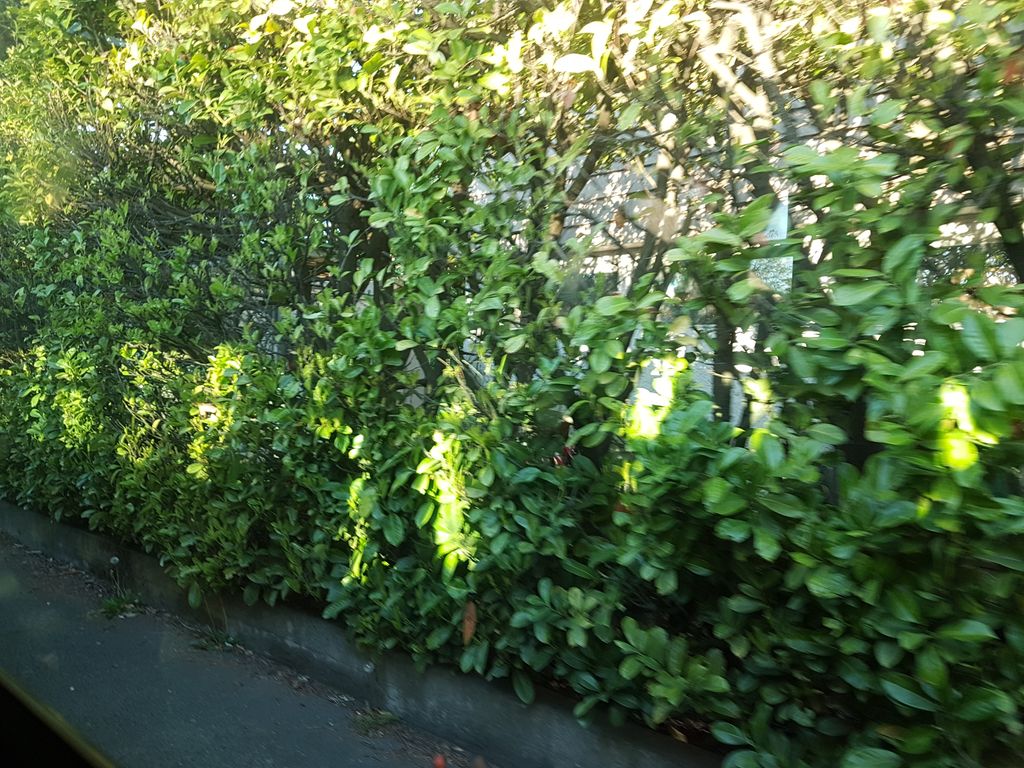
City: victoria